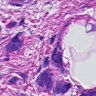
Metastatic tissue present: yes